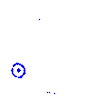
Particle: proton